Question: I have a parent div with multiple child div, I want to make the child div float side by side 4 per row.
floating rule must:
1. each child div same width.
2. 4 child div per row.
3. each row left side and right side must close with wrapper(0px/no space), like diagram below.
4. each row between each child div must have a space and must be same size, like diagram below.

by using css/css3 is posible to done it? sorry for my english.
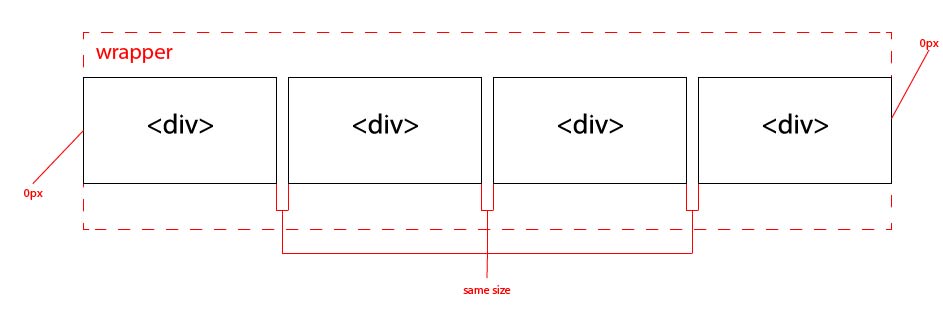
Answer: With CSS3 this is relatively easy: using 'box-sizing: border-box;', the width of the child div will be including padding (e.g. '20px') and border, and can be set to 25% of the width the body. Give the parent div, the wrapper, a negative right-margin to hide the rightmost space. Due to that extra space, a scroll bar will appear on the body which can be hidden with 'overflow-x: hidden;'.
'''
body {
margin: 0;
padding: 0;
overflow-x: hidden;
}
.wrapper {
margin-right: -20px;
}
.child {
box-sizing: border-box;
width: 25%;
padding-right: 20px;
float: left;
}
.child p {
background: lime;
}
'''
'''
<p>Content</p>
<div class="wrapper">
<div class="child"><p>Child</p></div>
<div class="child"><p>Child</p></div>
<div class="child"><p>Child</p></div>
<div class="child"><p>Child</p></div>
</div>
<p>Content</p>
'''